Interaction volume radius: 5 \u00c5
Interaction volume height: 20 \u00c5
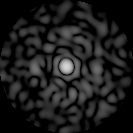
Disorder parameter: 0.8324